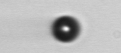
Label: bead